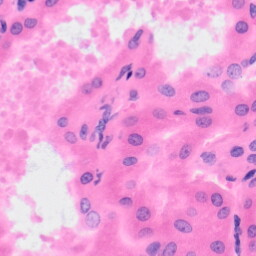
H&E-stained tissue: Kidney